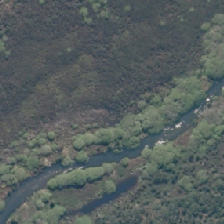
Land cover: herbaceous_freshwater_vege